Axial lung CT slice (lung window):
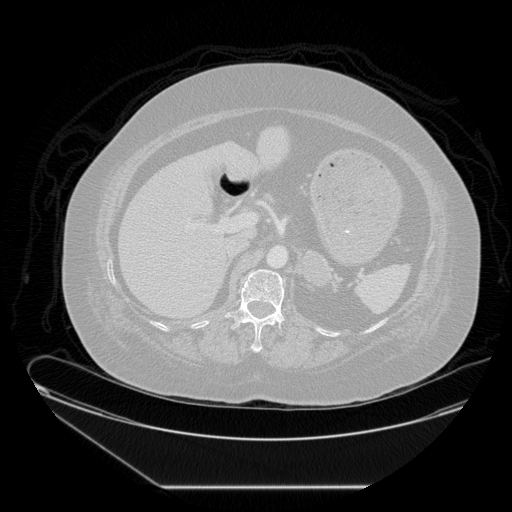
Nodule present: no